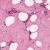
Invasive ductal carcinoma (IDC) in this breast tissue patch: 0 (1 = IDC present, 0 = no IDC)